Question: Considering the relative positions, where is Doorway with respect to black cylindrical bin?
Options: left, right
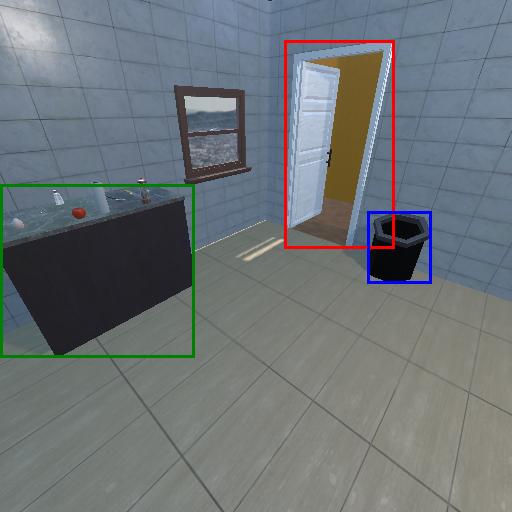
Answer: left